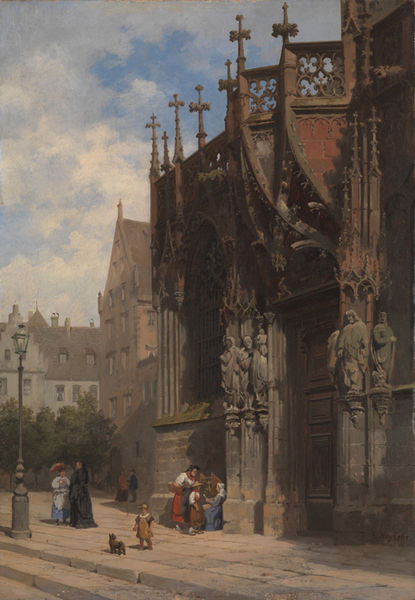
Titel: Laurentius Pforte des Straßburger Münsters
Künstler: Karl Weysser
Standort: Karlsruhe
Institution: Staatliche Kunsthalle Karlsruhe
Schlagwörter: baum, blau, gemälde, gott, gruppe, himmel, mann, schatten, weiß, wolken, bäume, frauen, grün, impressionismus, landschaft, menschen, mädchen, sitzen, stadt, braun, damen, fenster, frankreich, frau, grau, hut, kleid, kleider, lampe, laterne, licht, männer, paris, pfeiler, schwarz, strasse, szene, säulen, tür, ölbild, dach, dame, gebäude, haus, hund, park, rot, schirm, sonnenschirm, tier, weg, wolke, gespräch, leute, malerei, alt, architektur, stein, steine, öl, häuser, morgen, brüstung, büsche, gebüsch, kirche, sonne, figur, realismus, reich, familie, händler, kind, paar, personen, spitzen, person, gotik, renaissance, genre, kinder, schornstein, skulptur, statue, bewölkt, relief, schürze, sommer, bilder, fassade, fassaden, naturalismus, ort, passanten, pflaster, mittag, nachmittag, dorf, dächer, giebel, mauer, hecke, tag, backstein, spazieren, platz, pilaster, figuren, romantik, ölgemälde, treppe, treppen, sitzende, witwe, stufe, stufen, junge, frühling, tor, bögen, katze, eingang, spitzweg, bürgersteig, gehsteig, glaube, kreuz, türmchen, türme, dom, gauben, wolkig, seite, gehweg, pflastersteine, straßenszene, trottoir, bordstein, volk, leinwand, münster, sonnig, kathedrale, portal, biedermeier, gesims, skulpturen, pfarrer, kreuze, pforte, statuen, gotisch, rosette, spitzbogen, spitzbögen, mittelalter, priester, straßenlampe, straßenlaterne, streiflicht, luther, aussen, bettler, gaube, gmälde, heilige, spaziergänger, gothik, reliefs, streben, gothisch, bau, kandelaber, sakralbau, masswerk, kirhce, vormittag, fußweg, fialen, strebewerk, barrock, gewände, strebepfeiler, krabben, gaslampe, wimperg, köln, kriechblumen, spätgotik, fialtürme, häsuer, starße, skulpture, steintreppe, kirchenportal, kirchentür, stadtszene, mind, kirchentor, geheweg, freuen, steinfiguren, st germain, gotische kirche, parasol, stufendach, gewändefiguren, himmel wolke, 19. jahrhundert, sa, 18. jahrhundert, 19., #hund, stützwerk, gehwegplatten, h#, ndhu, elhäuser, vokl, balustade, lorc, starßenlaterne, jh, figungen, schnorkel